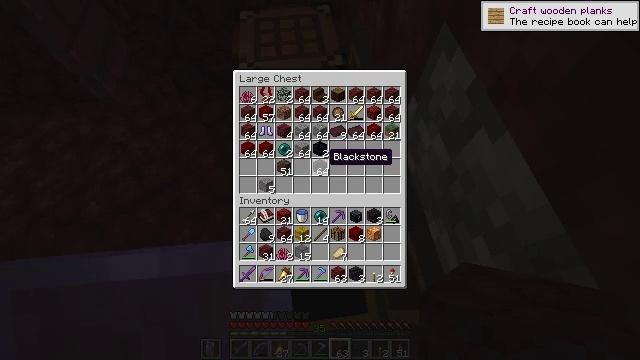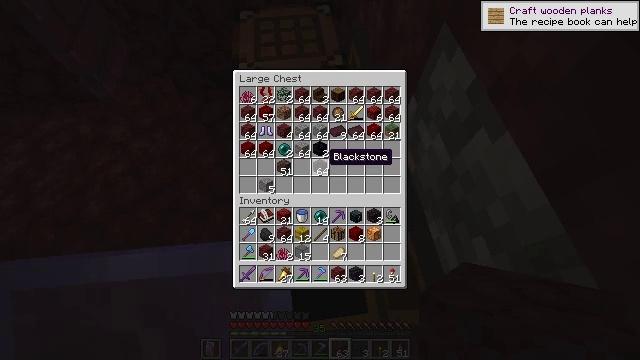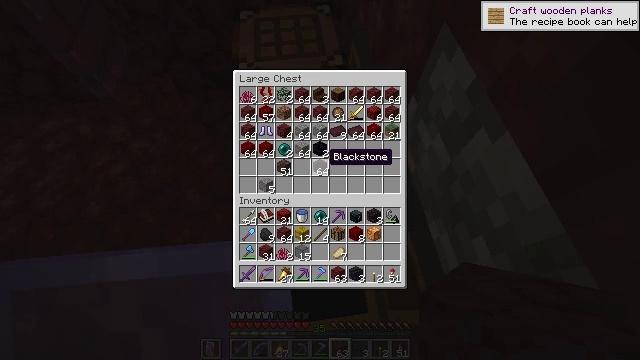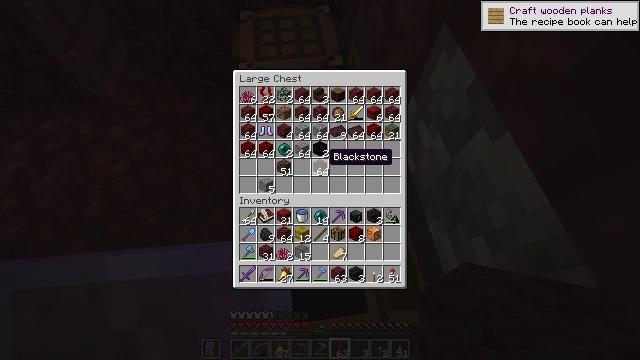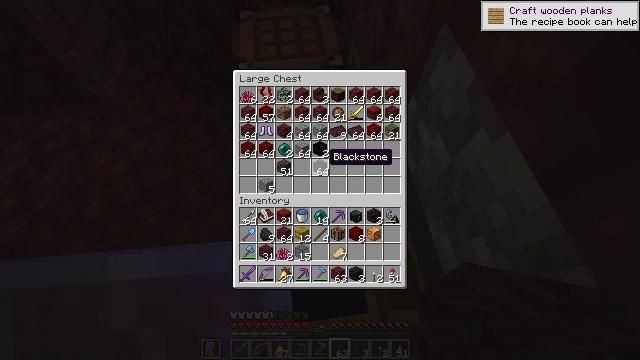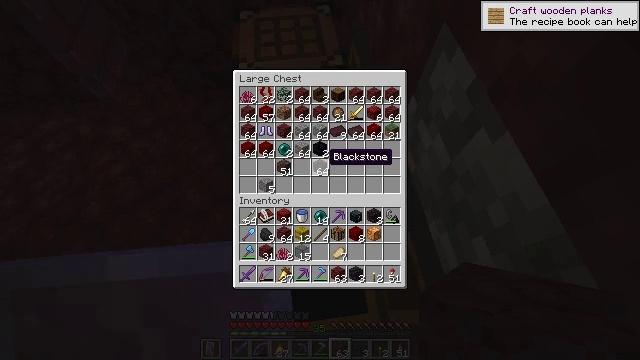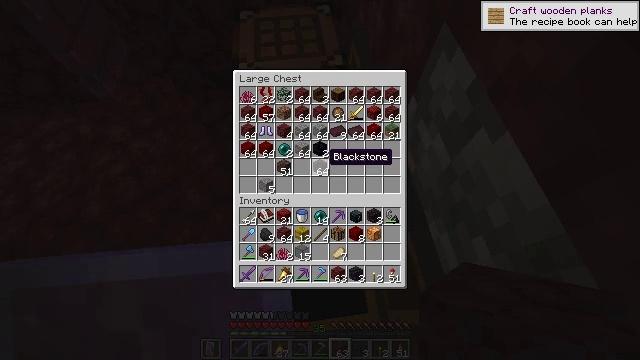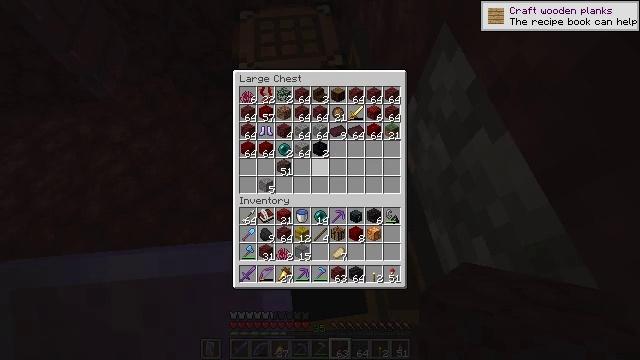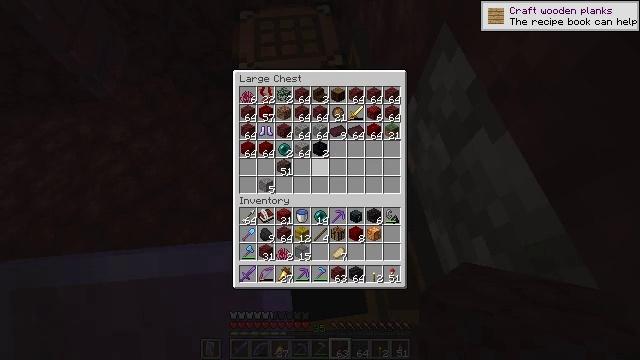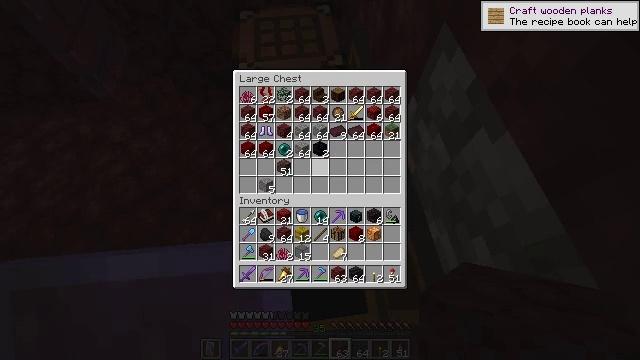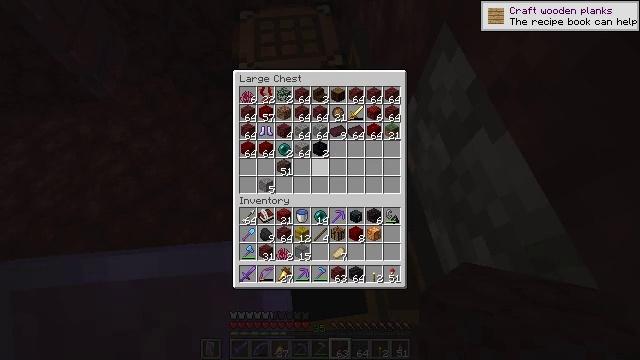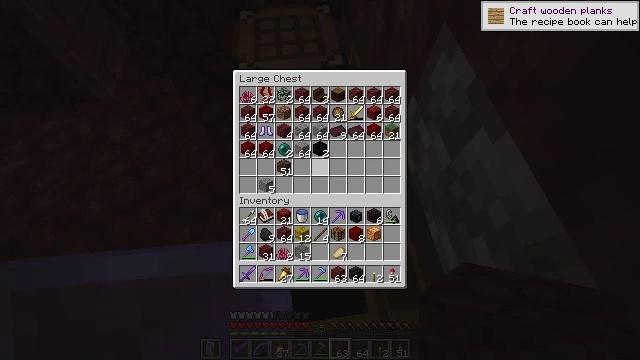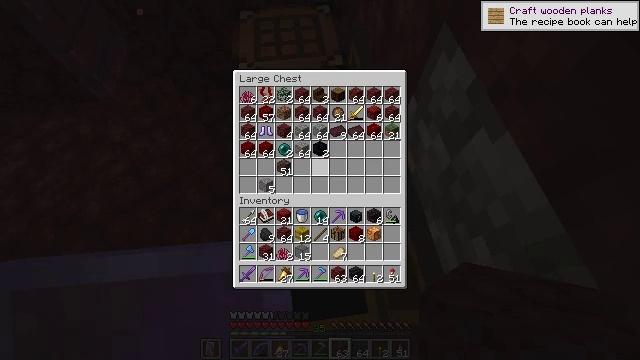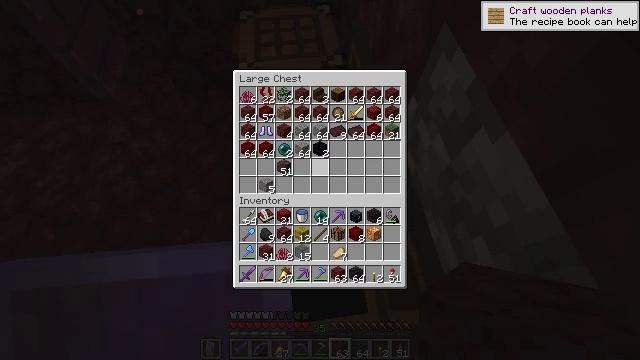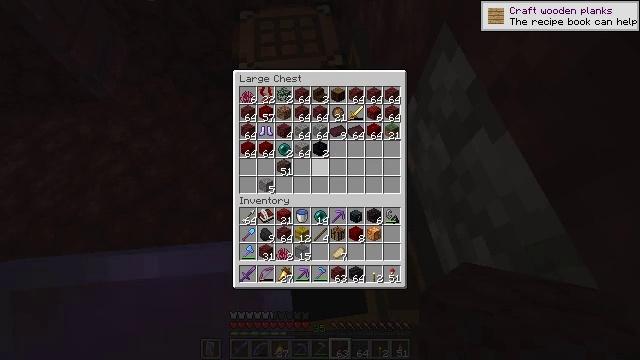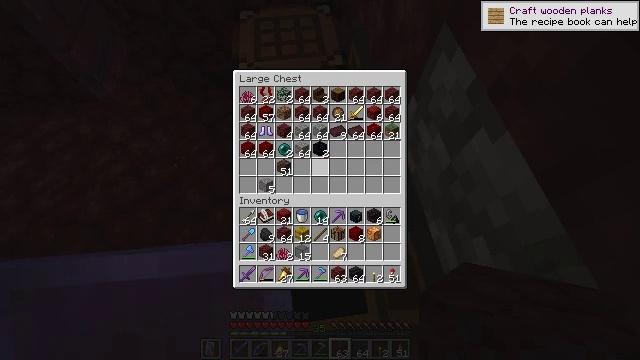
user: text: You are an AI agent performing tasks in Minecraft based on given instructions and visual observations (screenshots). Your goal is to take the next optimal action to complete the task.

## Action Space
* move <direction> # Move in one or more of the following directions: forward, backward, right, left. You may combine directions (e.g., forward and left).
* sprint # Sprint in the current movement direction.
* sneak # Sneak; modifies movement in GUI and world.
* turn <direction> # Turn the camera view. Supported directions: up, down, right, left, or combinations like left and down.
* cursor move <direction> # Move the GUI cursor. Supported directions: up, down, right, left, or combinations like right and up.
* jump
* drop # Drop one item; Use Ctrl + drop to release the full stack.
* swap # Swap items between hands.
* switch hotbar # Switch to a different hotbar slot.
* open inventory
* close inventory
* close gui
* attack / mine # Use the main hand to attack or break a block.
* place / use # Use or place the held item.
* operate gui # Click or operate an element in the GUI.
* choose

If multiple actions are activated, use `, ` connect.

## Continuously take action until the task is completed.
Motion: motion action
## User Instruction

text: Mine the nether wart block in the Nether.
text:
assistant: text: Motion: no_op
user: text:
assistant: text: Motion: no_op
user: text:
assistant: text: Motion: sneak
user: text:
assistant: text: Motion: sneak
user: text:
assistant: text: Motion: sneak
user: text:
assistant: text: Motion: sneak
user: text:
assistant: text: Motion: sneak, operate gui
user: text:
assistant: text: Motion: sneak, operate gui
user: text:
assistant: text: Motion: sneak, operate gui
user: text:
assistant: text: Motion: sneak
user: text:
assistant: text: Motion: sneak
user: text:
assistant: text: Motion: no_op
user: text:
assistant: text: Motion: no_op
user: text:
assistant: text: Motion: no_op
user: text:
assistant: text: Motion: no_op
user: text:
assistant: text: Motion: no_op
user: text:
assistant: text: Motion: no_op
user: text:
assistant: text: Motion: no_op
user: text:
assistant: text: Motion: no_op
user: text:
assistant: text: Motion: no_op
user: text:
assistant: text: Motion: no_op
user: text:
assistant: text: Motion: no_op
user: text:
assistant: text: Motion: no_op
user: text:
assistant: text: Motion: no_op
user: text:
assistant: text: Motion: no_op
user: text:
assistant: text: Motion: no_op
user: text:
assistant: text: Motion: close gui
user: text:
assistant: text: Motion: no_op
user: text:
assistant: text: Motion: no_op
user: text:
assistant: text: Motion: no_op